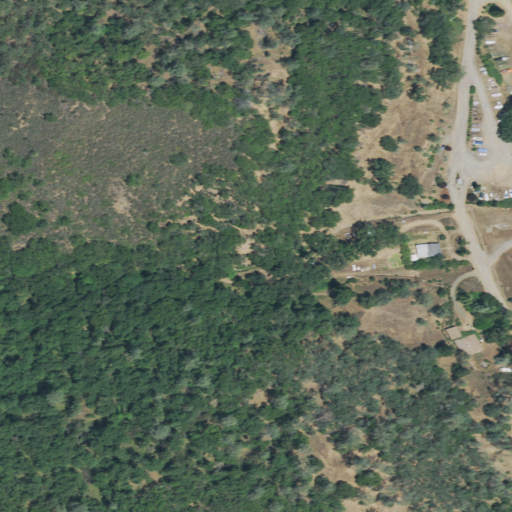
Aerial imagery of valley in California named Coleman Canyon containing grassland, open development, mixed forest, low intensity development, shrub, medium intensity development, and evergreen forest